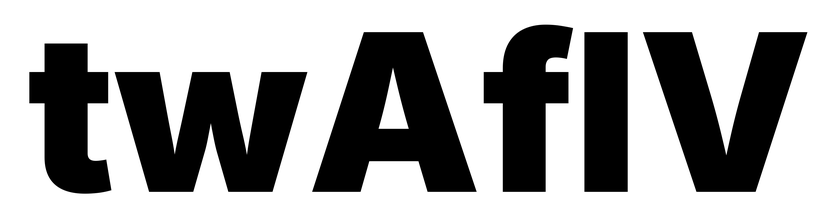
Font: Inter_Black